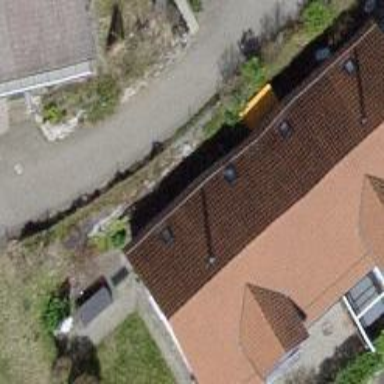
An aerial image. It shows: Semidetached house.